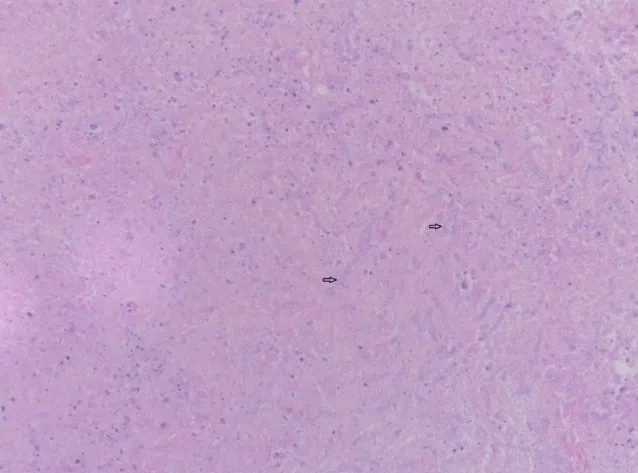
Cerebral biopsy with presence of fungal hyphae. Hematoxylin and eosin stain on cerebral biopsy showing nectrotic tissue with moderate numbers of septate fungal hyphae with parallel walls. Two fungal hyphae with dichotomous branching (diagnostic of Aspergillus) are depicted (arrows).
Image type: pathology (h&e)